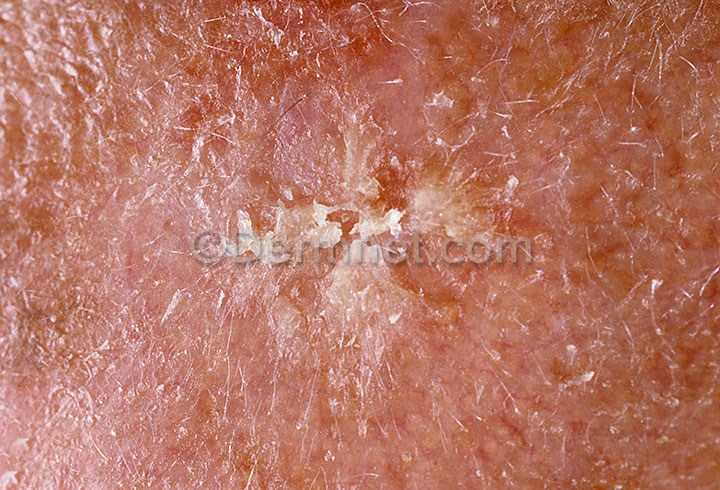
Disease: Actinic Keratosis Basal Cell Carcinoma and other Malignant Lesions